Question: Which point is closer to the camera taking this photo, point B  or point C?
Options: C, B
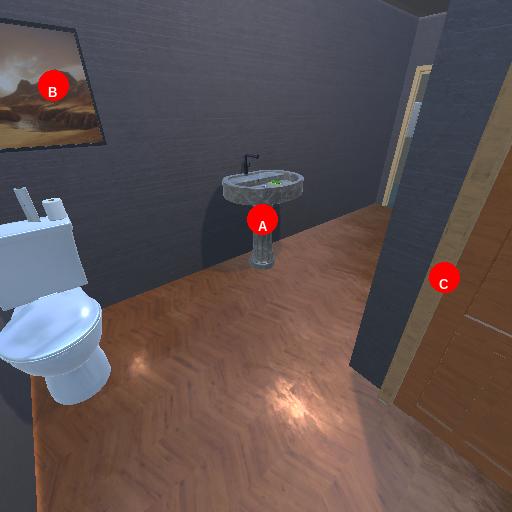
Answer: C